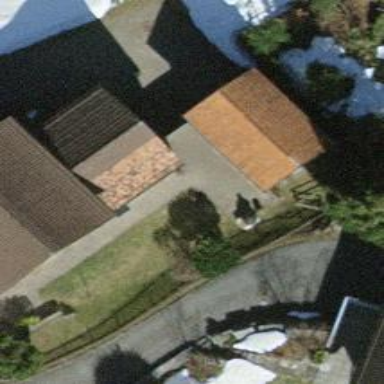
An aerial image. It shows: Garage.